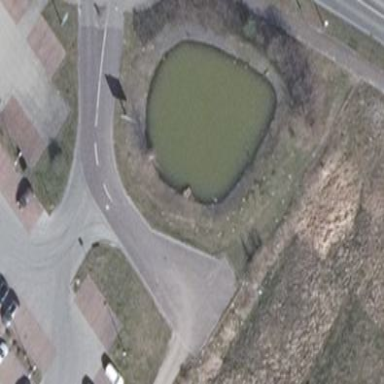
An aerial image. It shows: Pond surrounded by natural water.